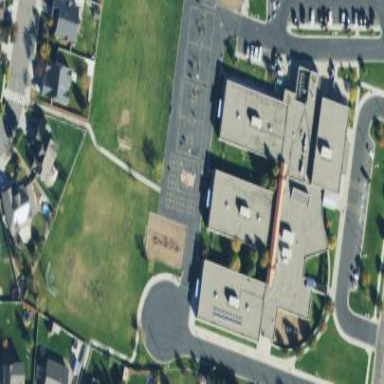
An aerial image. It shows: Schoolyard designated as leisure land.